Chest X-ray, PA view. Patient: 39 years old, sex F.
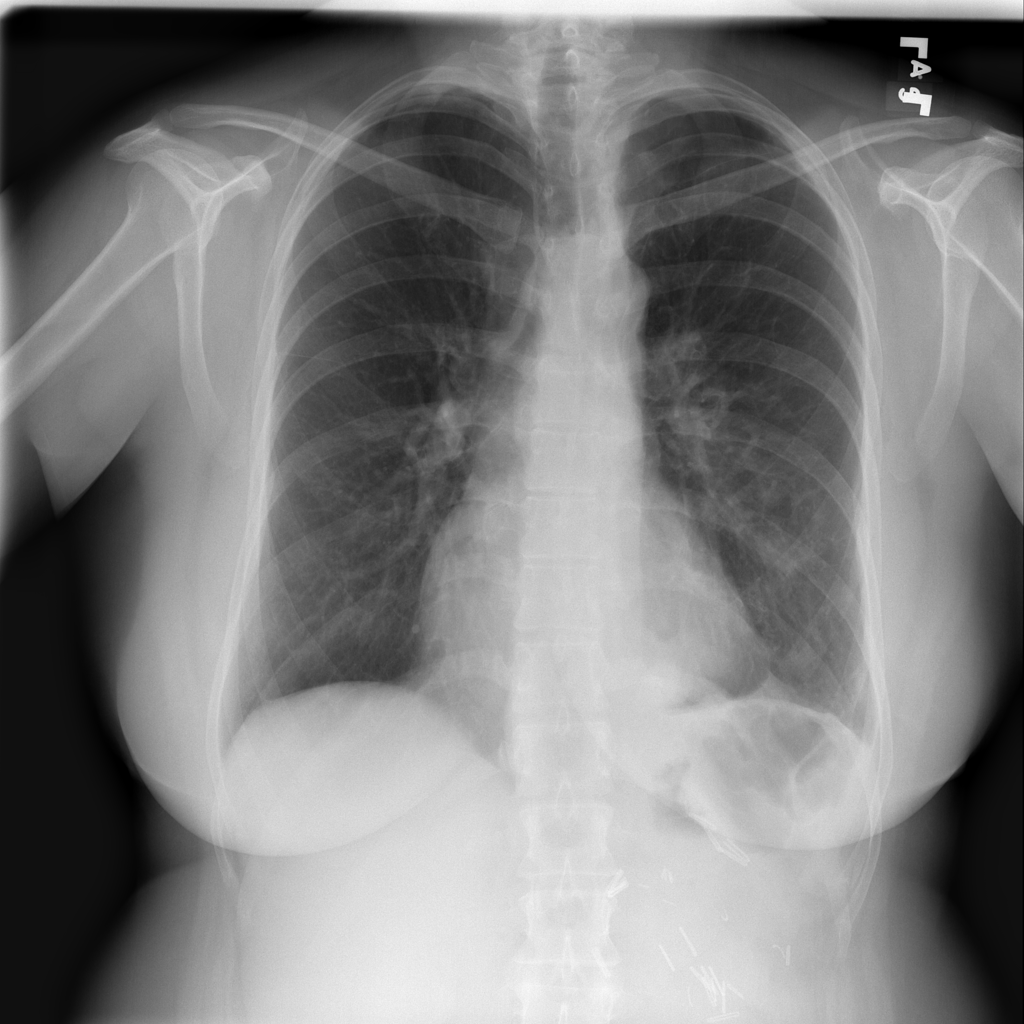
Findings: Pneumothorax